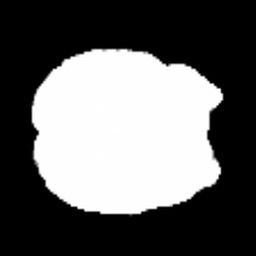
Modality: FA
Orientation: axial
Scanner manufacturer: siemens
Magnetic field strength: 3 T
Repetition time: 3.6 s
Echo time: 0.092 s